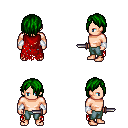
a pixel art fantasy rpg character, male body template, human, light skin, red tattered cape, teal pants, green bangs hairstyle, white cloth bracers, dagger, four views (front, back, left, right), 2x2 character sprite sheet, small pixel art, hard edges, no anti-aliasing